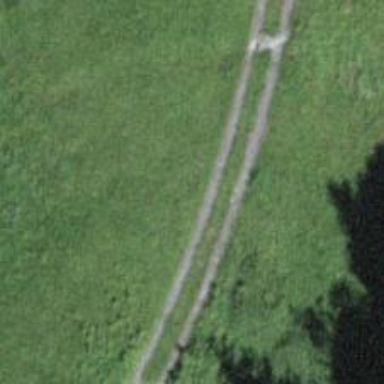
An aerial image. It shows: Track with grass surface. The track type is grade3.